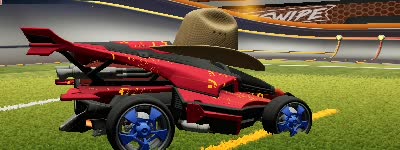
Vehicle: aftershock